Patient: sex M, age 47
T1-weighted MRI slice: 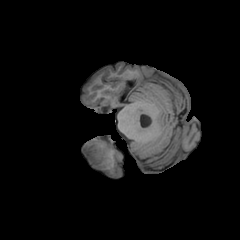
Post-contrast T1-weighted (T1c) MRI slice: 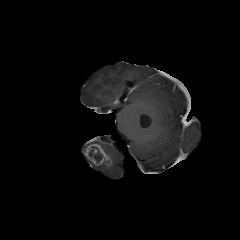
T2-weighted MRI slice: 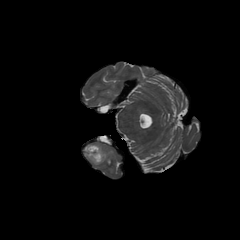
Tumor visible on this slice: yes
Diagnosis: Glioblastoma, IDH-wildtype
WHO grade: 4